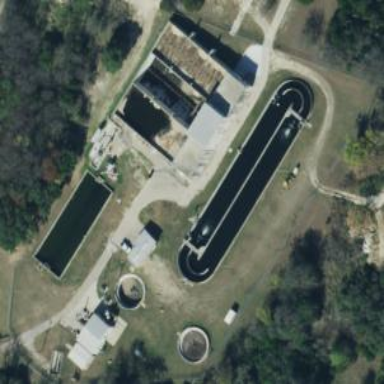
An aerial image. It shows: Wastewater plant.